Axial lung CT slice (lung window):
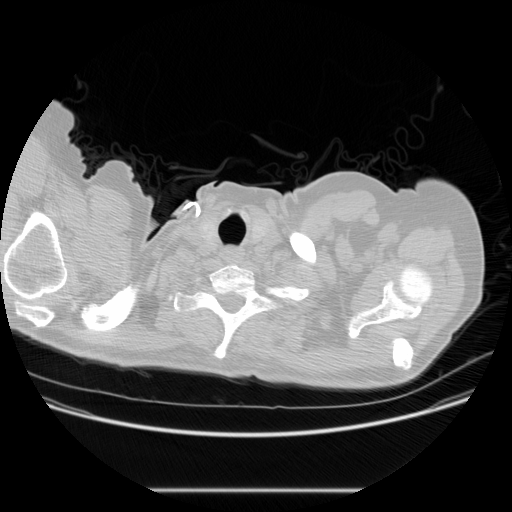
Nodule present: no